Question: I've just recently upgraded to the new AdMob format (26th of August 2013), and I'm now unable to find the section for verifying my bank account. Where can this be done?
According to their own help system it should be under "Payment settings", which is where I'm at in the screenshot, without any option except removing the bank account I want to verify.

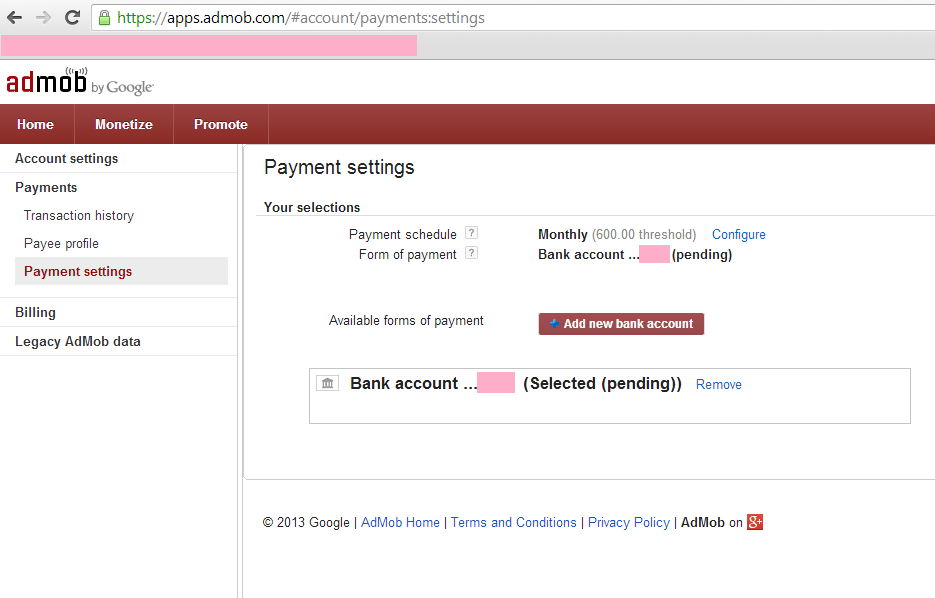
Answer: I've the same issue. According to the Admob support page:
> If you don't see this link, our system may not have been updated. Please wait a couple of days and check again.
Source: <URL>
I guess we'll have to wait a few days before it'll appear.